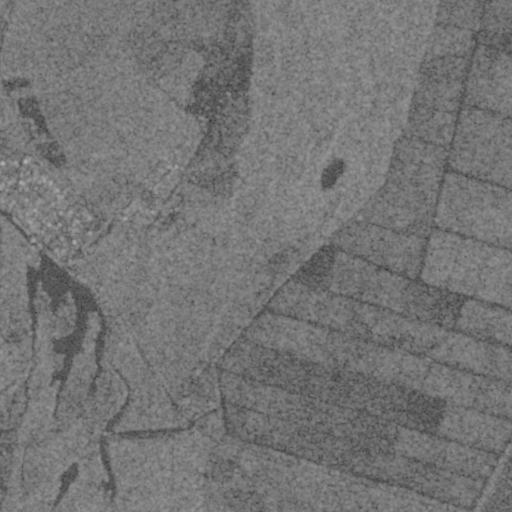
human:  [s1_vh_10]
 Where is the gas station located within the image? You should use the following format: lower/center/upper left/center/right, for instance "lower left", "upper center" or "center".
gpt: The gas station is located in the center left of the image.
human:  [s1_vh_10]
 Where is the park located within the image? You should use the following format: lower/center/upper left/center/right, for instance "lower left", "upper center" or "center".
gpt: The park is located in the center left of the image.
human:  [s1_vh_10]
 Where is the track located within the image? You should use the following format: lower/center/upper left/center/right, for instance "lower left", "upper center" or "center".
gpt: There is no track in the image.

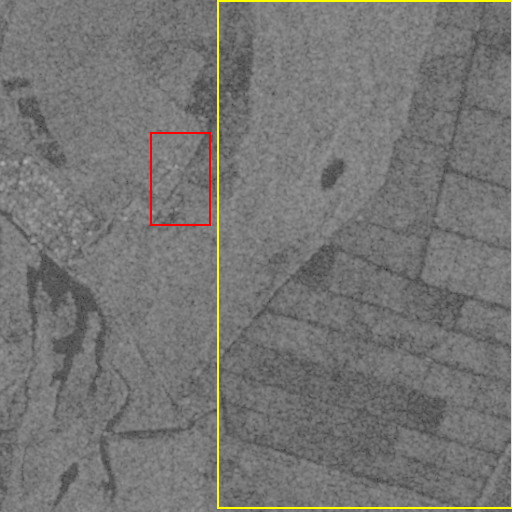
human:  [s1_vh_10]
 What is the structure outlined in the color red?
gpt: The structure outlined in red is an airport.
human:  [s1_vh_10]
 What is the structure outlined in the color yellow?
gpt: The structure outlined in yellow is a crop field.
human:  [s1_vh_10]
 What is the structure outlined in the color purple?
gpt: There is no purple outline.